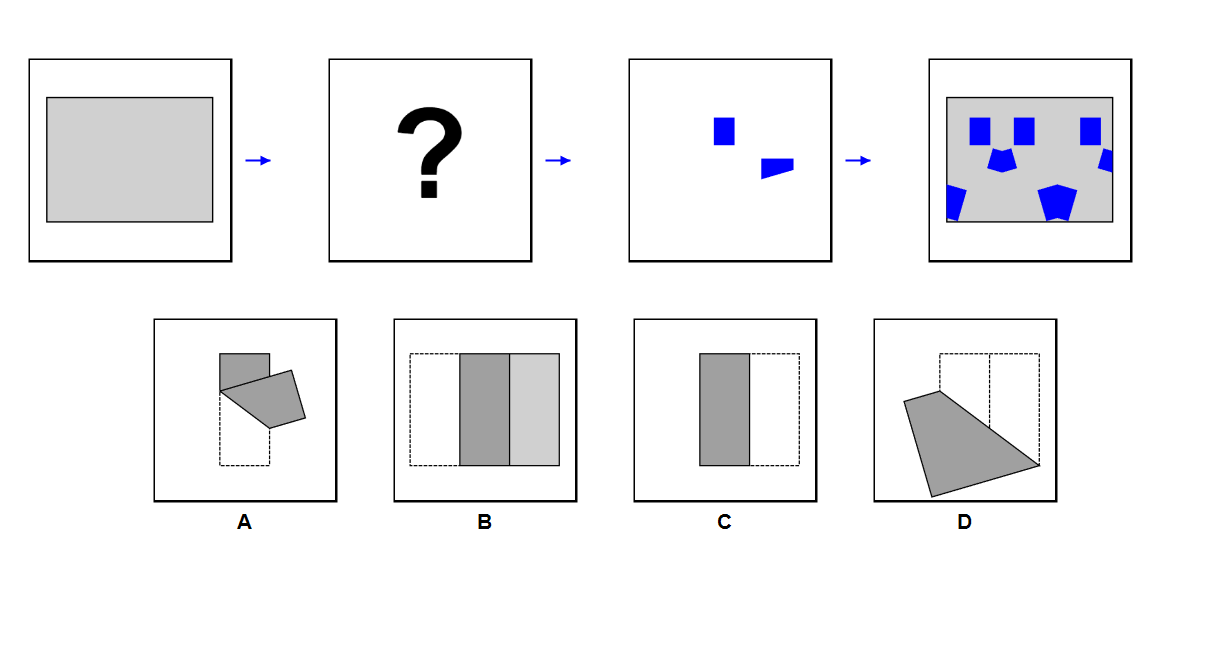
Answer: D